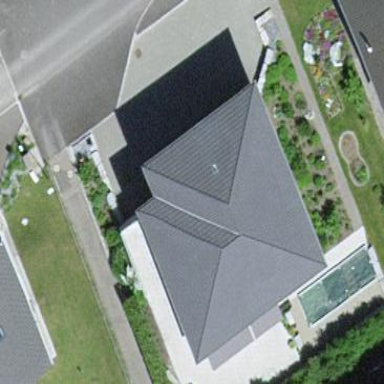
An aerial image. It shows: Simple house.